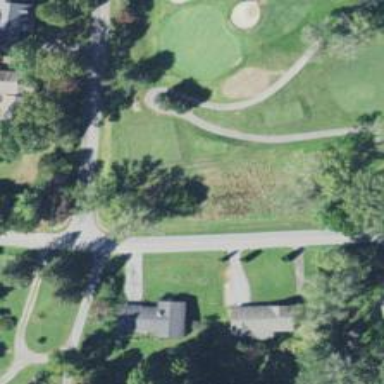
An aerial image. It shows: Golf tee.